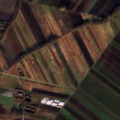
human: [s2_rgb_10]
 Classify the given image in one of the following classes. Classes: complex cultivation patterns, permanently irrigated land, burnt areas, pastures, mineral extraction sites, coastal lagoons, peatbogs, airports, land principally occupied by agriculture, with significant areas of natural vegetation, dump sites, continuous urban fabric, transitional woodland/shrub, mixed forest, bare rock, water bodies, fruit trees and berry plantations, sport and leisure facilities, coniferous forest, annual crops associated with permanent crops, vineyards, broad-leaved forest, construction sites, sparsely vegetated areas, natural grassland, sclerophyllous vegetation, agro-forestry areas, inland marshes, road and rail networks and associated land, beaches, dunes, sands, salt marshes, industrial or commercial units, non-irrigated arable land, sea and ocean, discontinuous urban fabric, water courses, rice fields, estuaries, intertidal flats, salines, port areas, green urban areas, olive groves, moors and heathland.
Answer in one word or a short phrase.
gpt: non-irrigated arable land, vineyards, complex cultivation patterns